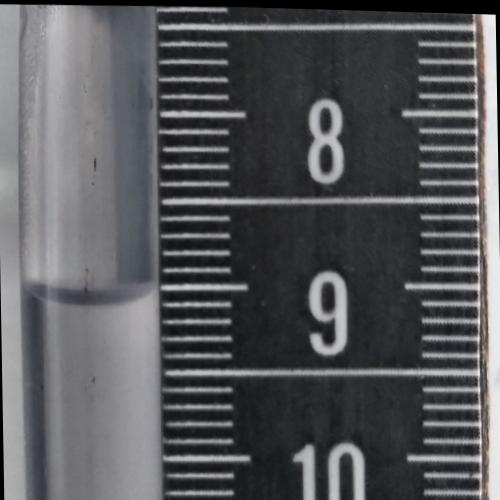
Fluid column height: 9.1 cm